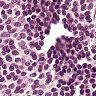
Metastatic tissue present: no